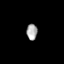
Tissue: skin
Cell type: Epithelial cells
Senescence score: 0.2609
Nuclear area (px): 167
Mean DAPI intensity: 170.737